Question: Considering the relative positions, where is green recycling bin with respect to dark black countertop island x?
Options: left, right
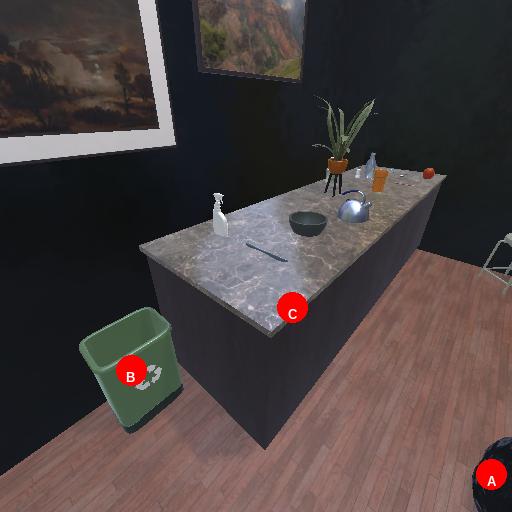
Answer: left